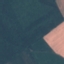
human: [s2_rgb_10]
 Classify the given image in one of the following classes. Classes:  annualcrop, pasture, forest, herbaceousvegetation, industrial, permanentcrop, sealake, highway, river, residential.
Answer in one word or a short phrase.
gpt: AnnualCrop